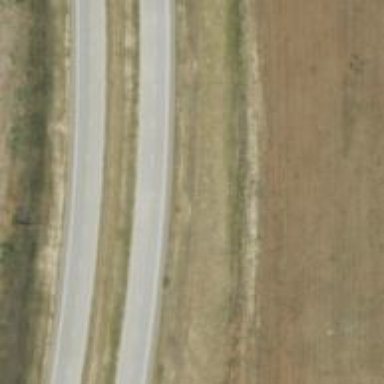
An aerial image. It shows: This image shows trunk highway that functions as expressway.